Question: I am trying to create a normal map in opengl that I can load into the shader and change dynamically, though currently i am stuck at how to create the texture.
I currently have this:
'''
glActiveTexture(GL_TEXTURE7);
glGenTextures(1, &normals);
glBindTexture(GL_TEXTURE_2D, normals);
texels = new Vector3f*[256];
for(int i = 0; i < 256; ++i){
texels[i] = new Vector3f[256];
}
this->setup_normals();
glTexParameteri(GL_TEXTURE_2D, GL_TEXTURE_WRAP_S, GL_CLAMP_TO_EDGE);
glTexParameteri(GL_TEXTURE_2D, GL_TEXTURE_WRAP_T, GL_CLAMP_TO_EDGE);
glTexParameteri(GL_TEXTURE_2D, GL_TEXTURE_MAG_FILTER, GL_LINEAR);
glTexParameteri(GL_TEXTURE_2D, GL_TEXTURE_MIN_FILTER, GL_LINEAR);
glTexImage2D(GL_TEXTURE_2D, 0, 3, 256, 256, 0, GL_RGB, GL_FLOAT, texels);
'''
...
'''
void setup_normals(){
for(int i = 0; i < 256; ++i){
for(int j = 0; j < 256; ++j){
texels[i][j][0] = 0.0f;
texels[i][j][1] = 1.0f;
texels[i][j][2] = 0.0f;
}
}
}
'''
where Vector3f is: typedef float Vector3f[3];
and texels is: Vector3f** texels;
When I draw this texture to a screenquad using an orthogonal matrix( which works for textures loaded in) I get .
I am unsure why it does not appear fully green and also what is causing the black streaks to appear within it. Any help appreciated.
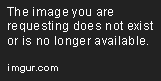
Answer: Your array needs to be contiguous since 'glTexImage2D()' doesn't take any sort of stride or row mapping parameters:
'''
texels = new Vector3f[256*256];
'''